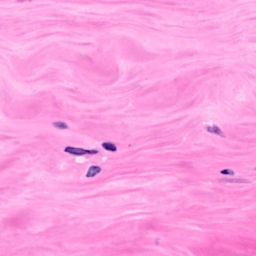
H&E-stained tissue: Breast